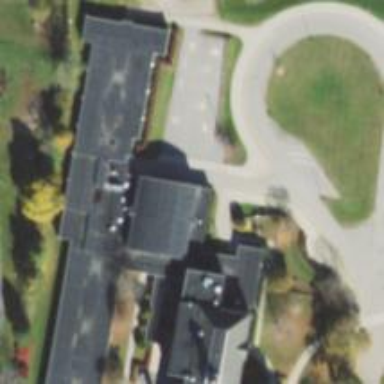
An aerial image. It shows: School.